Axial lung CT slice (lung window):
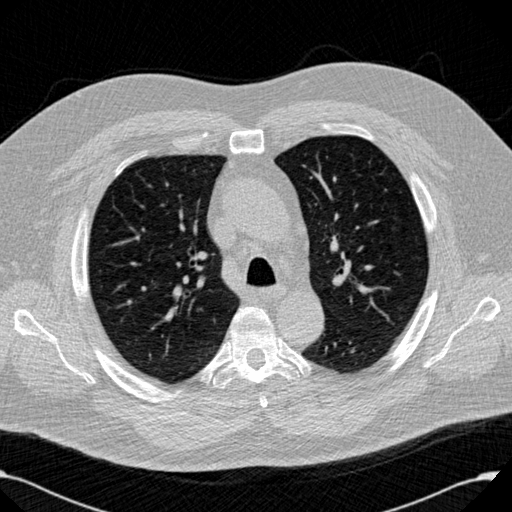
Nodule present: no